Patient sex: M
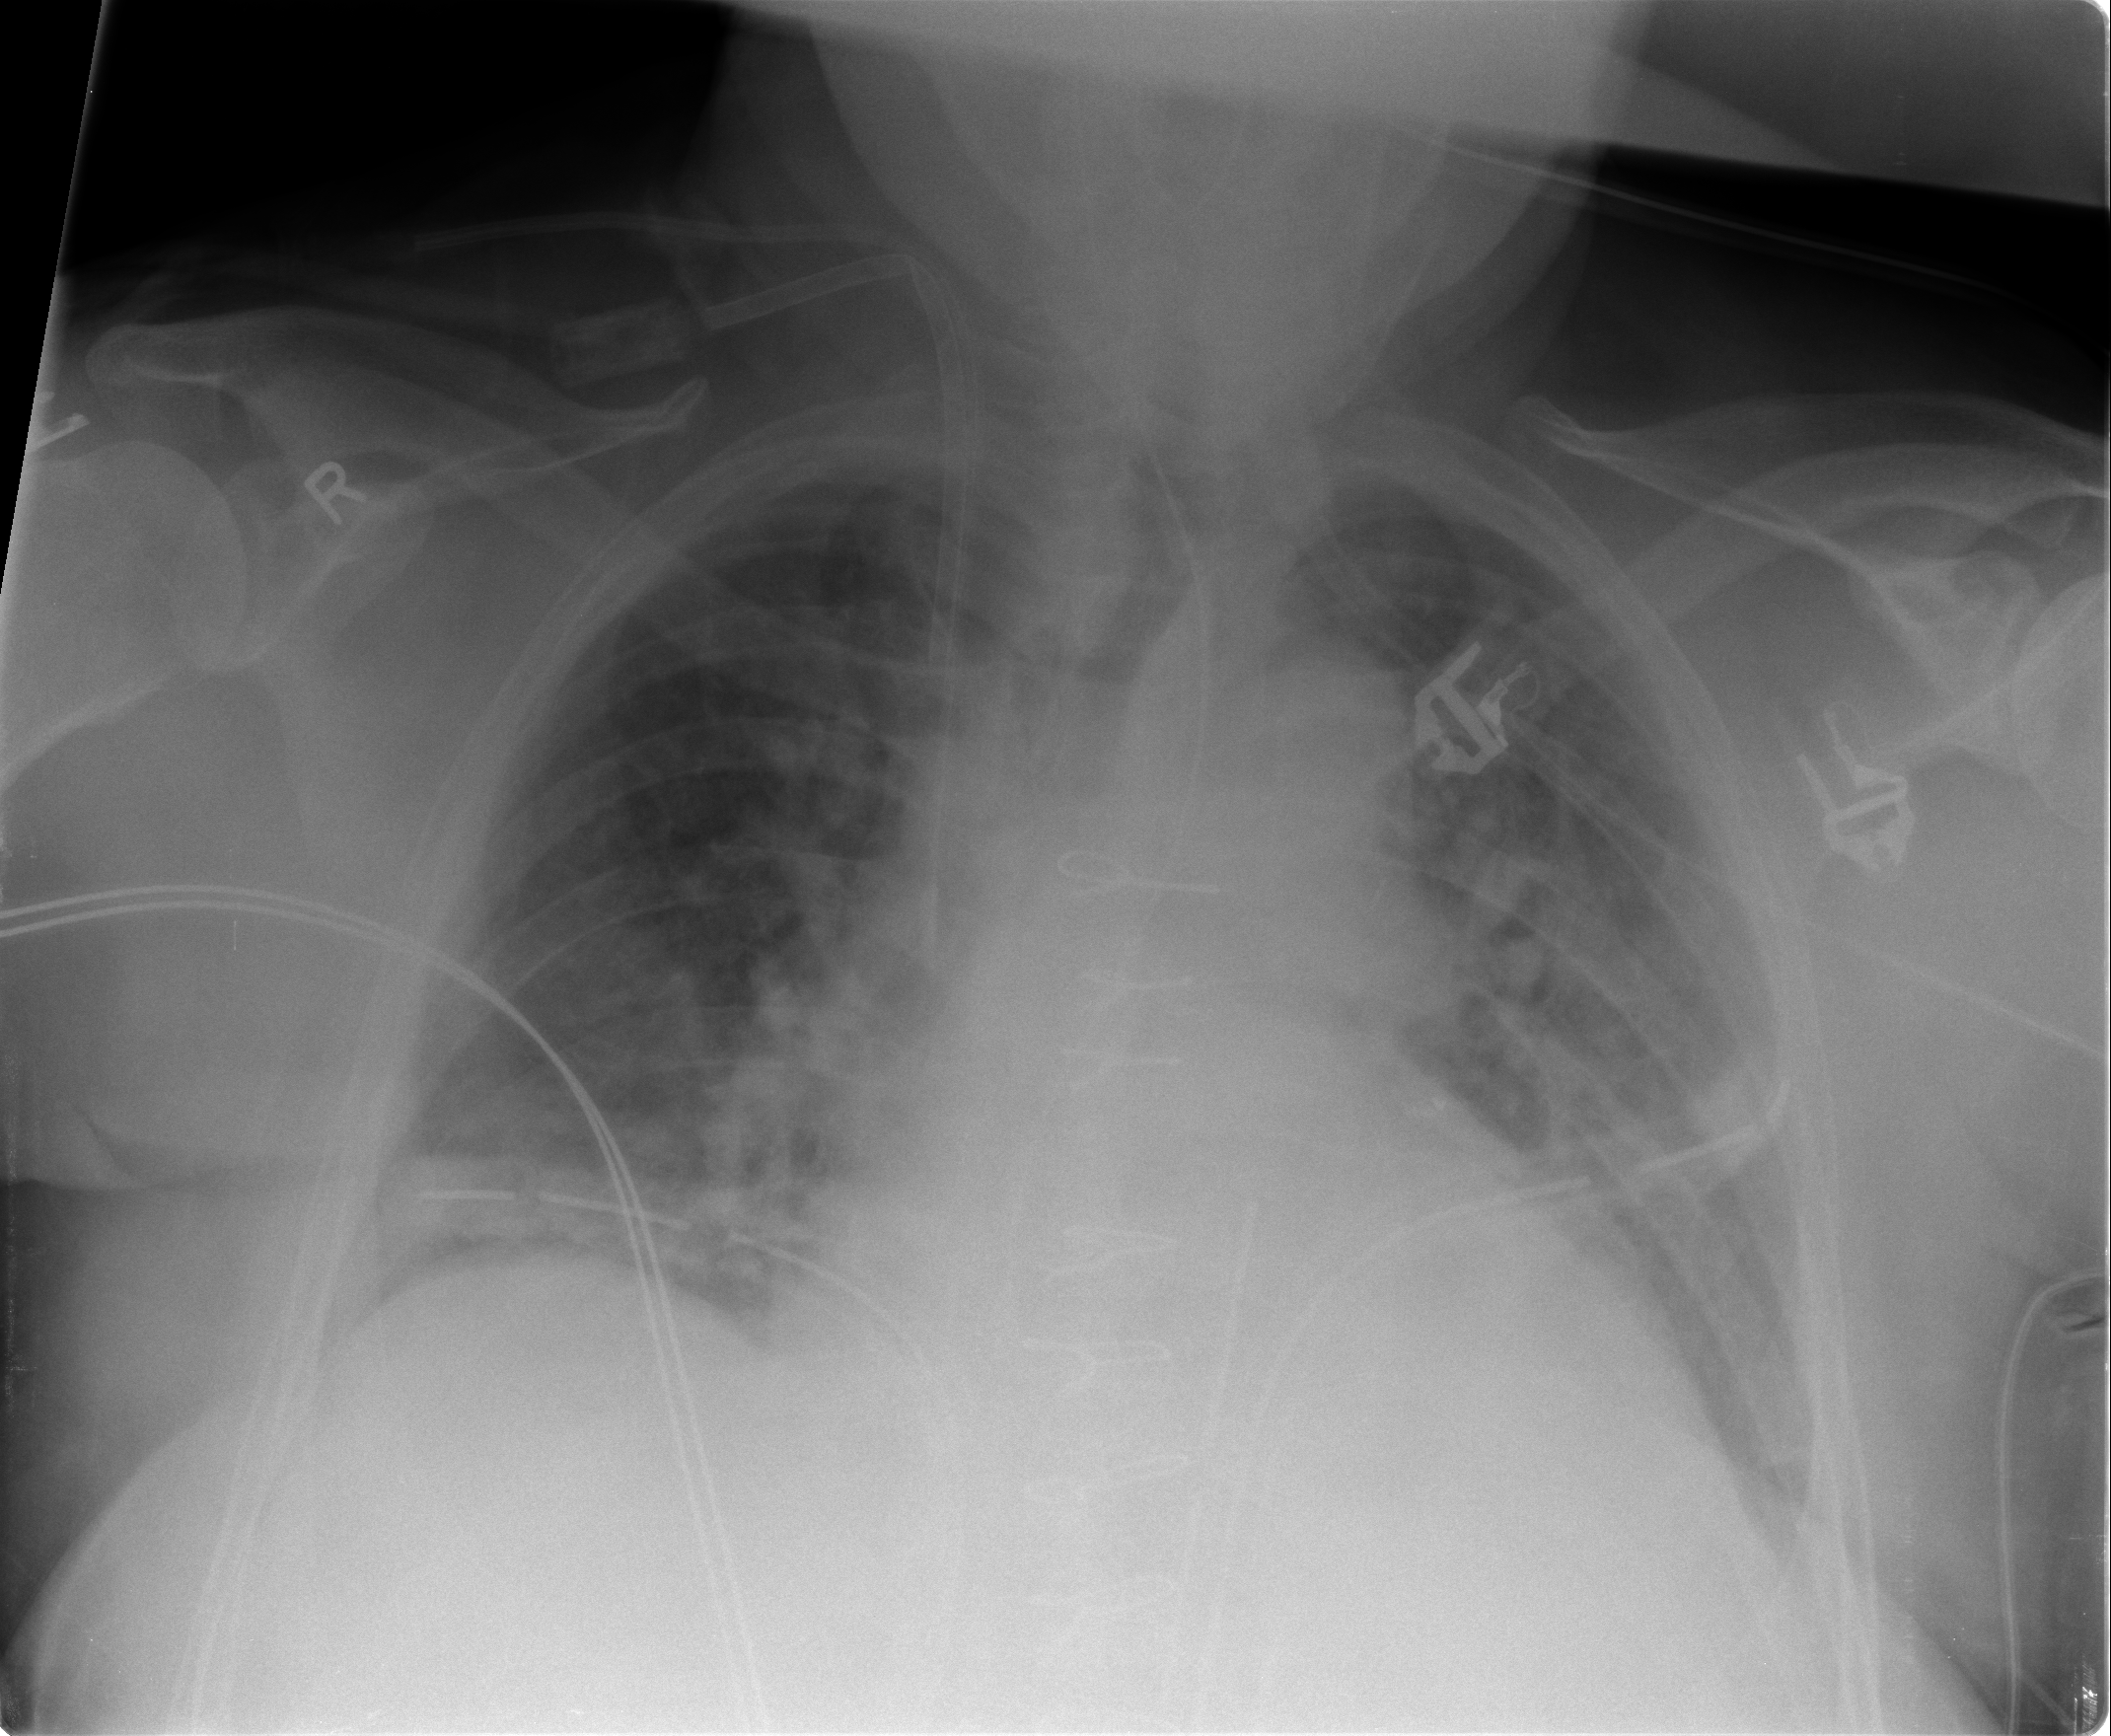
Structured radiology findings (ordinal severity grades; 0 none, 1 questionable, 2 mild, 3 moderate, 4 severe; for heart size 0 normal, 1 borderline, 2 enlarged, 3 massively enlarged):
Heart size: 2
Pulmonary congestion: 2
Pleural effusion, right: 0
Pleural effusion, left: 2
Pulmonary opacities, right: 0
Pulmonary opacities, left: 0
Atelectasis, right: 0
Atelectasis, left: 2